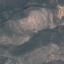
Land use / land cover: HerbaceousVegetation